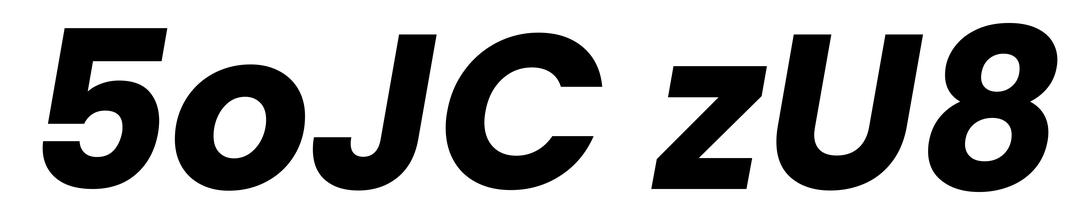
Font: Poppins-BoldItalic